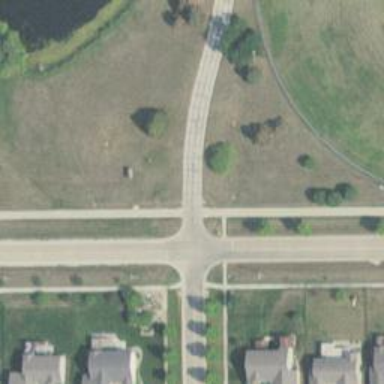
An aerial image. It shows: Stop road.